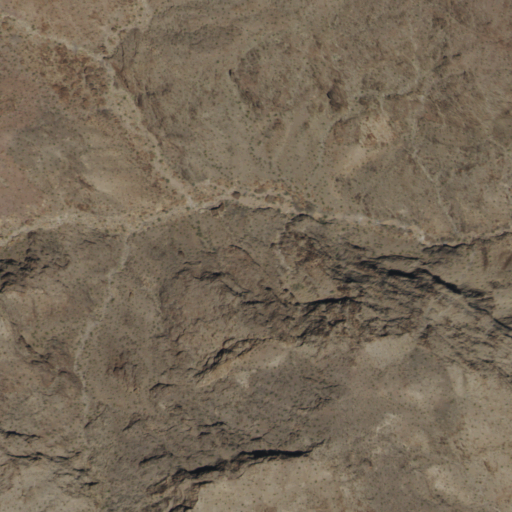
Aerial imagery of island in Arizona named Lone Rock containing only shrub